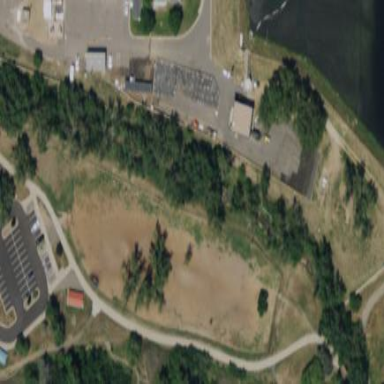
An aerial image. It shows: Dog park for leisure land.